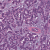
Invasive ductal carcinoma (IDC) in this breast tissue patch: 1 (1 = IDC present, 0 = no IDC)